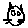
Label: cat